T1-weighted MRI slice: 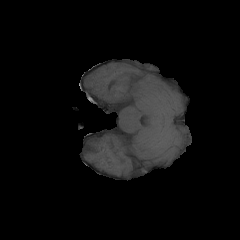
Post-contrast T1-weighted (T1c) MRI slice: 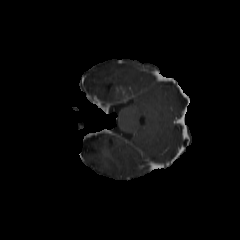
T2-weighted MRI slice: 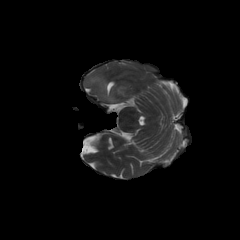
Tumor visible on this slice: yes